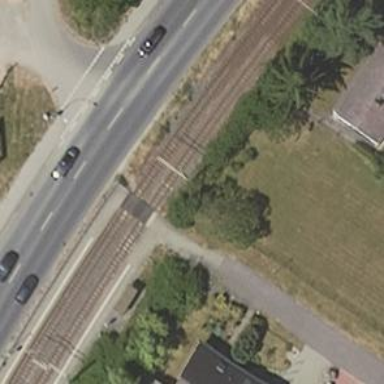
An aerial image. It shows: Tram railway with electrified contact lines.